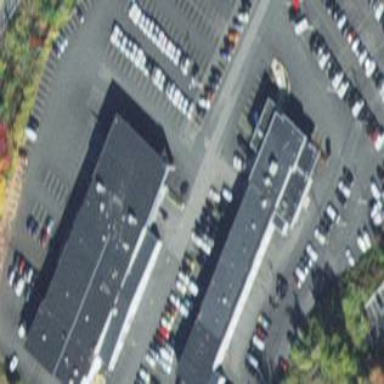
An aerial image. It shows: Building housing car shop.